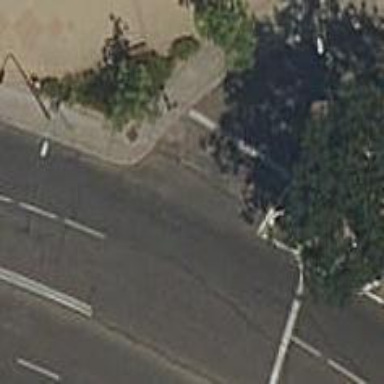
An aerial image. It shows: Road with traffic signals.